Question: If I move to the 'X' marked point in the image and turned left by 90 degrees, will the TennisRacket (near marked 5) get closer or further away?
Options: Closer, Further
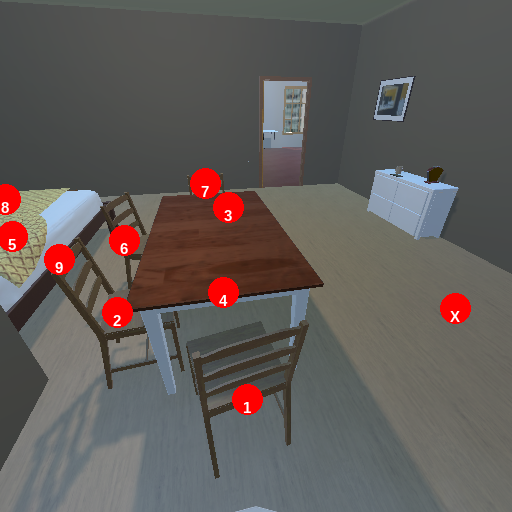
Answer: Closer